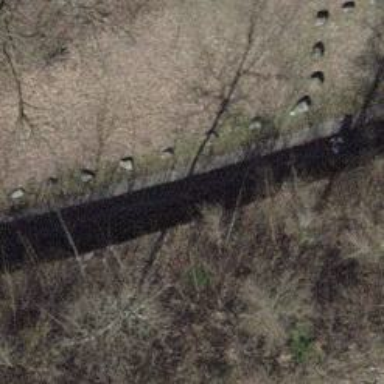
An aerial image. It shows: Compacted path road.